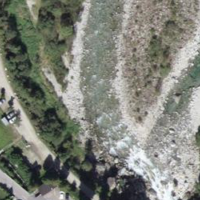
EUNIS habitat code: 47
Species observed at this site:
Euphorbia cyparissias
Impatiens balfourii